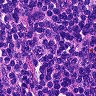
Metastatic tissue present: no